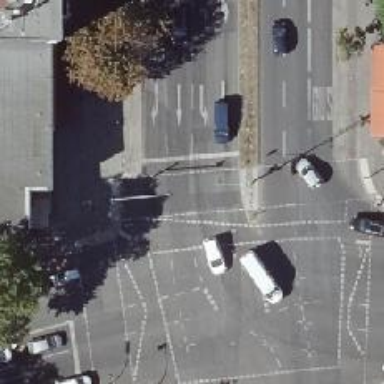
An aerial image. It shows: Crossing with traffic signals.